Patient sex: M
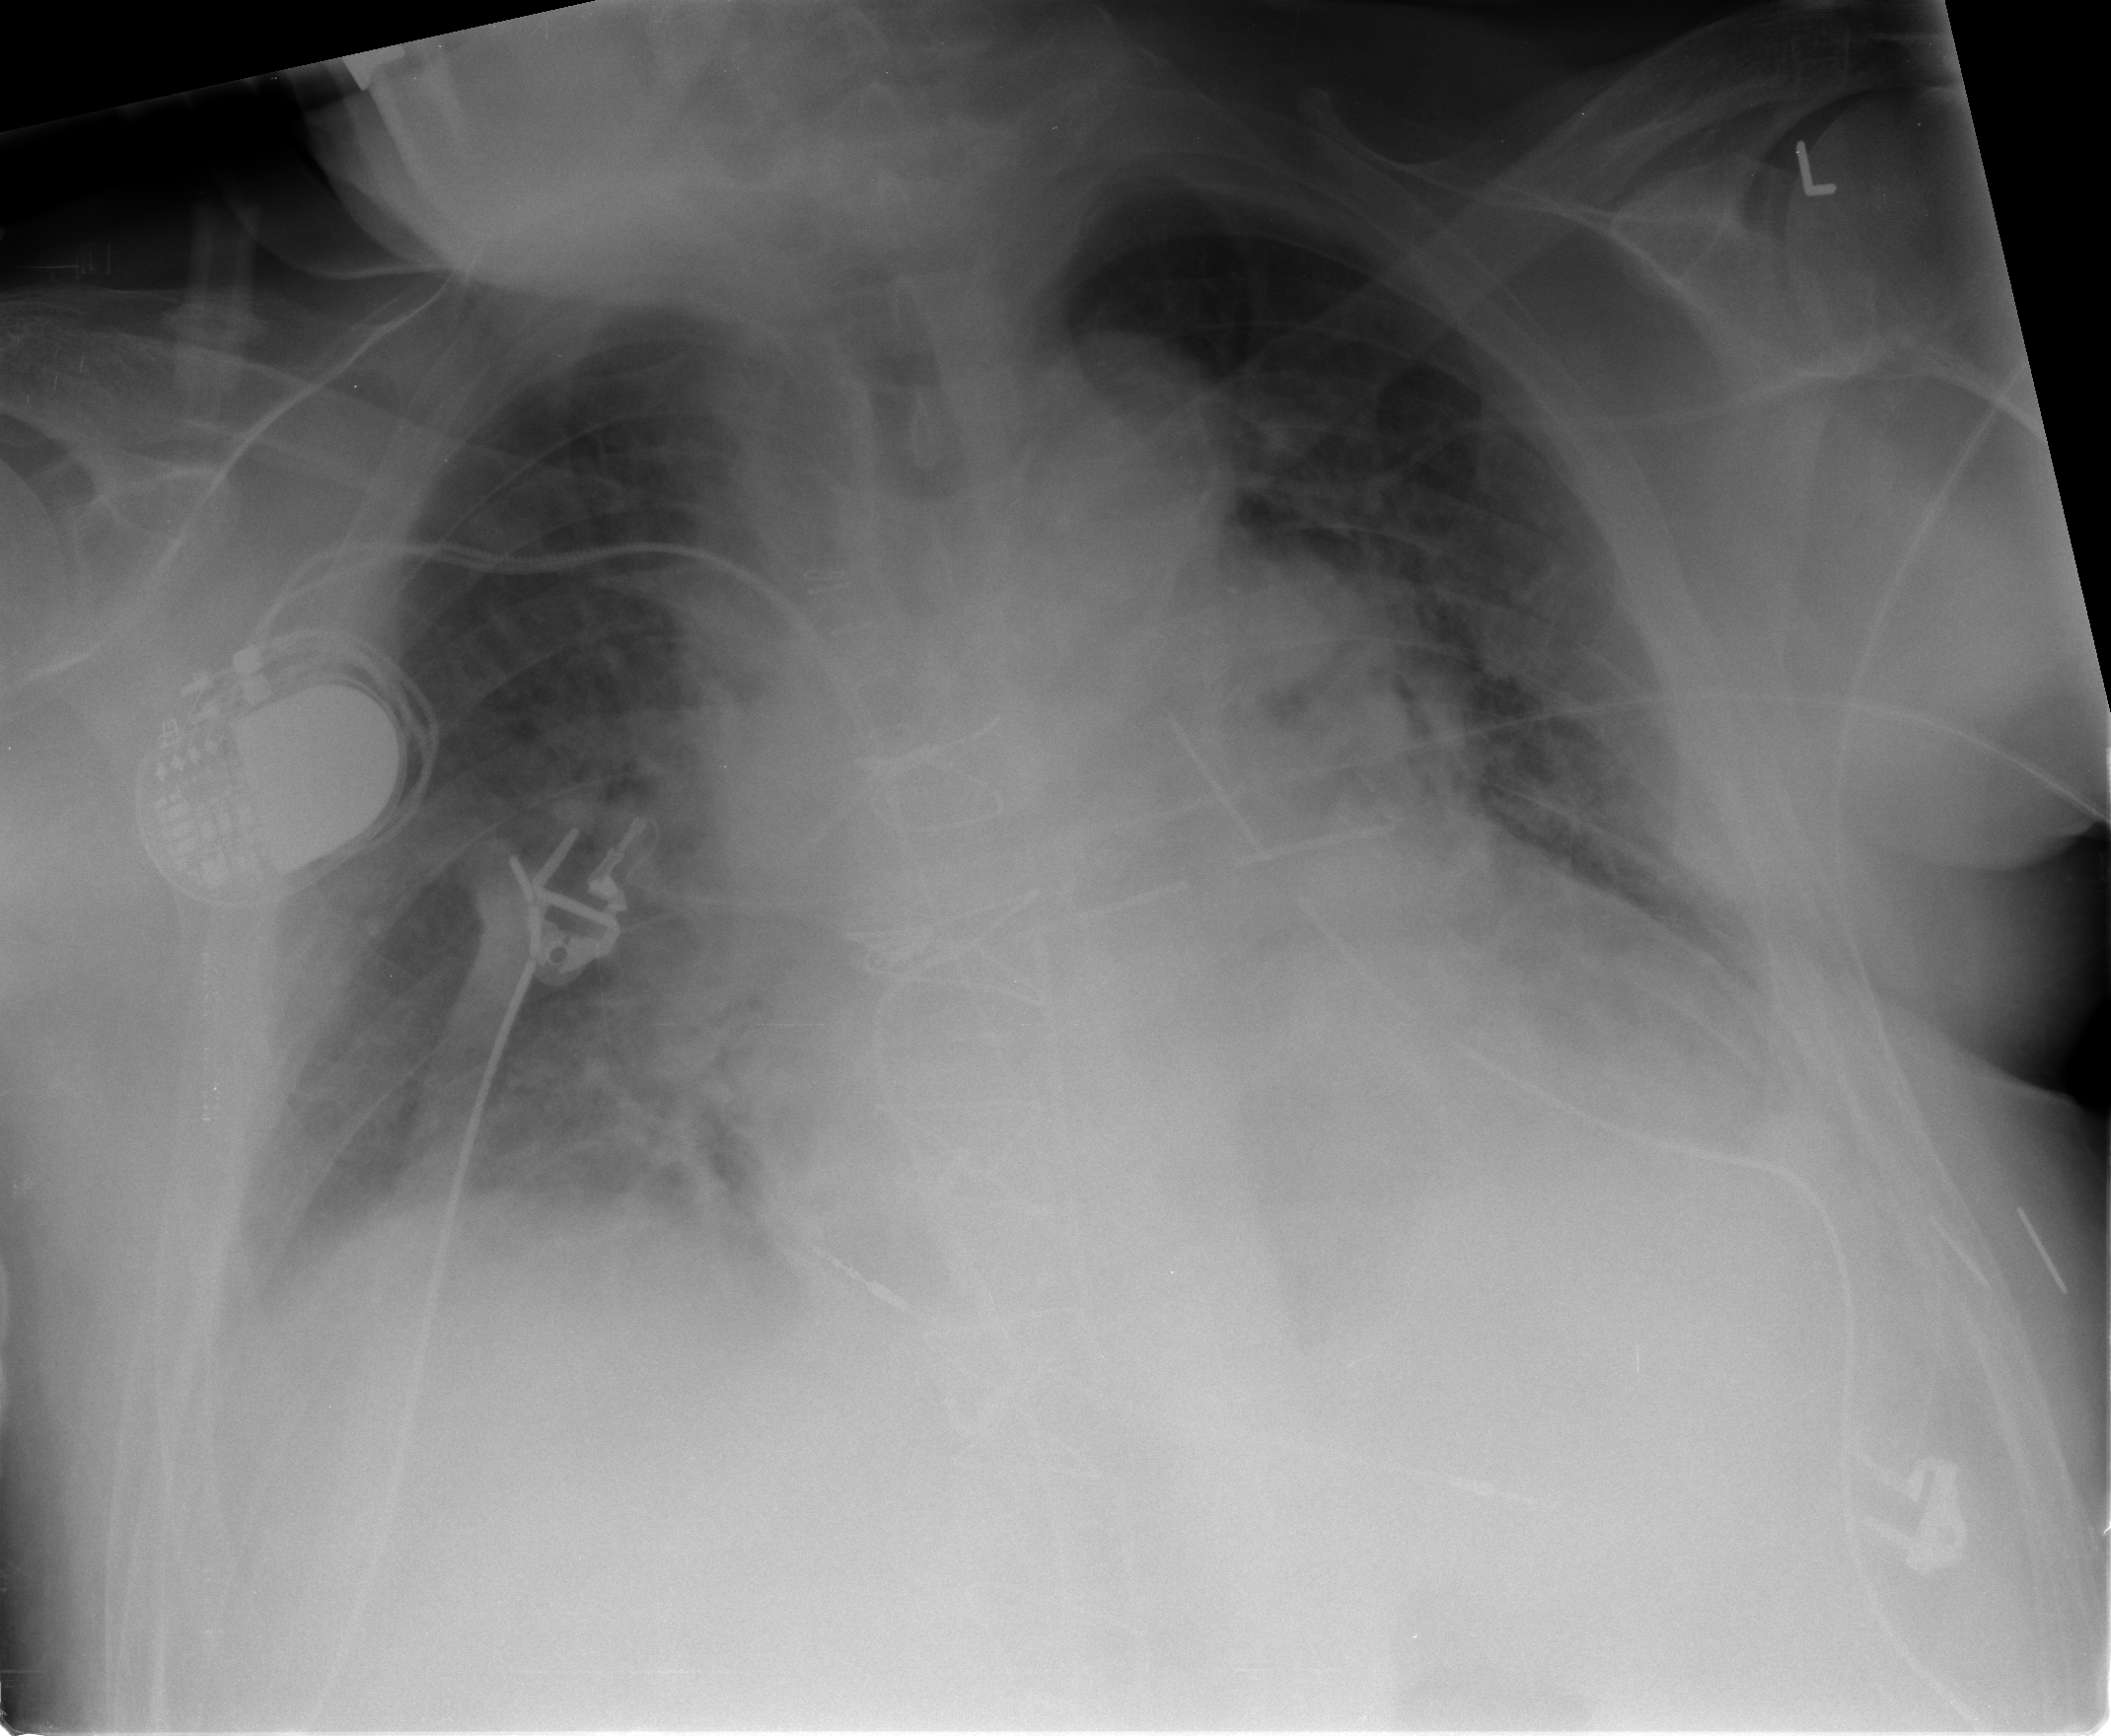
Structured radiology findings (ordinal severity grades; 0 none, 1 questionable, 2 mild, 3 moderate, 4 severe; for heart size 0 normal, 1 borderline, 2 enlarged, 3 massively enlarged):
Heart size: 2
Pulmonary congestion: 3
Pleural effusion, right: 1
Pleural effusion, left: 1
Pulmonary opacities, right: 2
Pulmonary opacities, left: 2
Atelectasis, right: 2
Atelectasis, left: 2